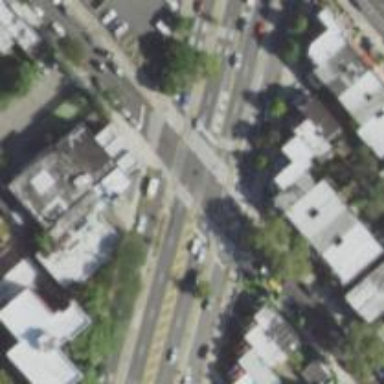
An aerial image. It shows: Footway located on traffic island.